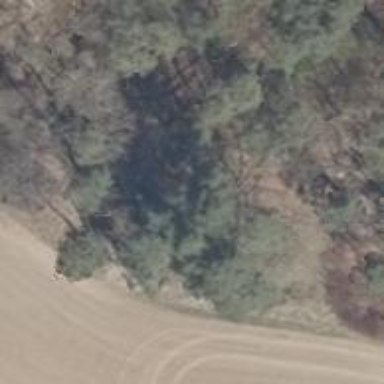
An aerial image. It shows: Hunting stand.